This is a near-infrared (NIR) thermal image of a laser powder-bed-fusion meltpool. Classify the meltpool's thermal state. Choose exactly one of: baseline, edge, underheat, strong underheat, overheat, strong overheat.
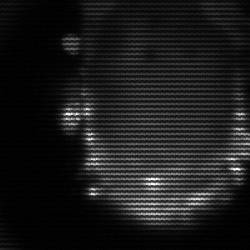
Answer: baseline